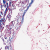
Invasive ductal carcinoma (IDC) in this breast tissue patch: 0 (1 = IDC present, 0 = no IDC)